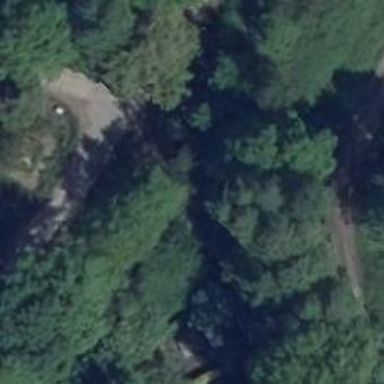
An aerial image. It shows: Abandoned railway bridge.